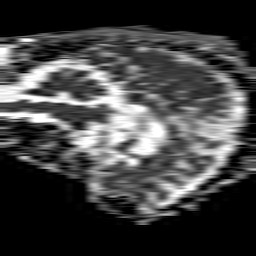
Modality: ADC
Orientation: sagittal
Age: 69
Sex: male
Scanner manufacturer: philips
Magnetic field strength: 1.5 T
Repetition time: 4.6 s
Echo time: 0.08941 s